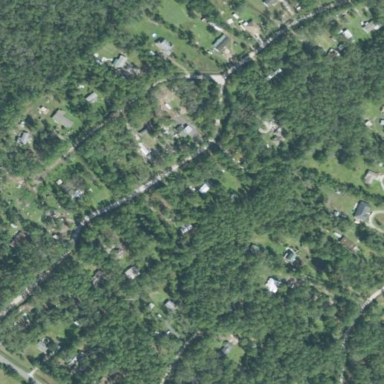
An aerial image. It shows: Residential area composed of single-family homes.